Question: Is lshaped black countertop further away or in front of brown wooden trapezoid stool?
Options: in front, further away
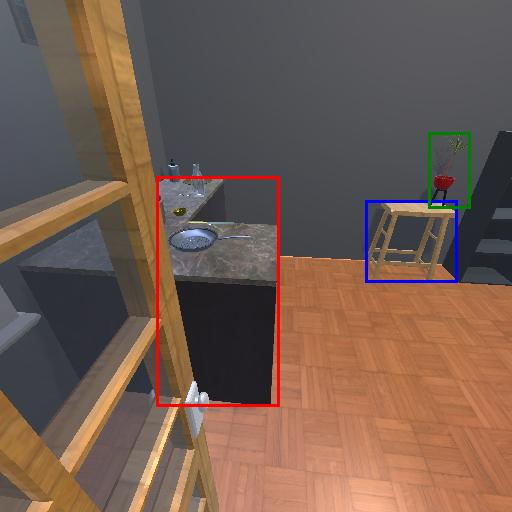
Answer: in front